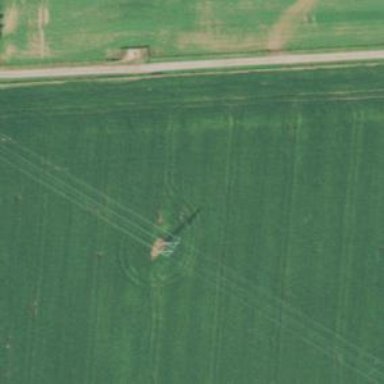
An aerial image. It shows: H-frame power tower with distinctive design.